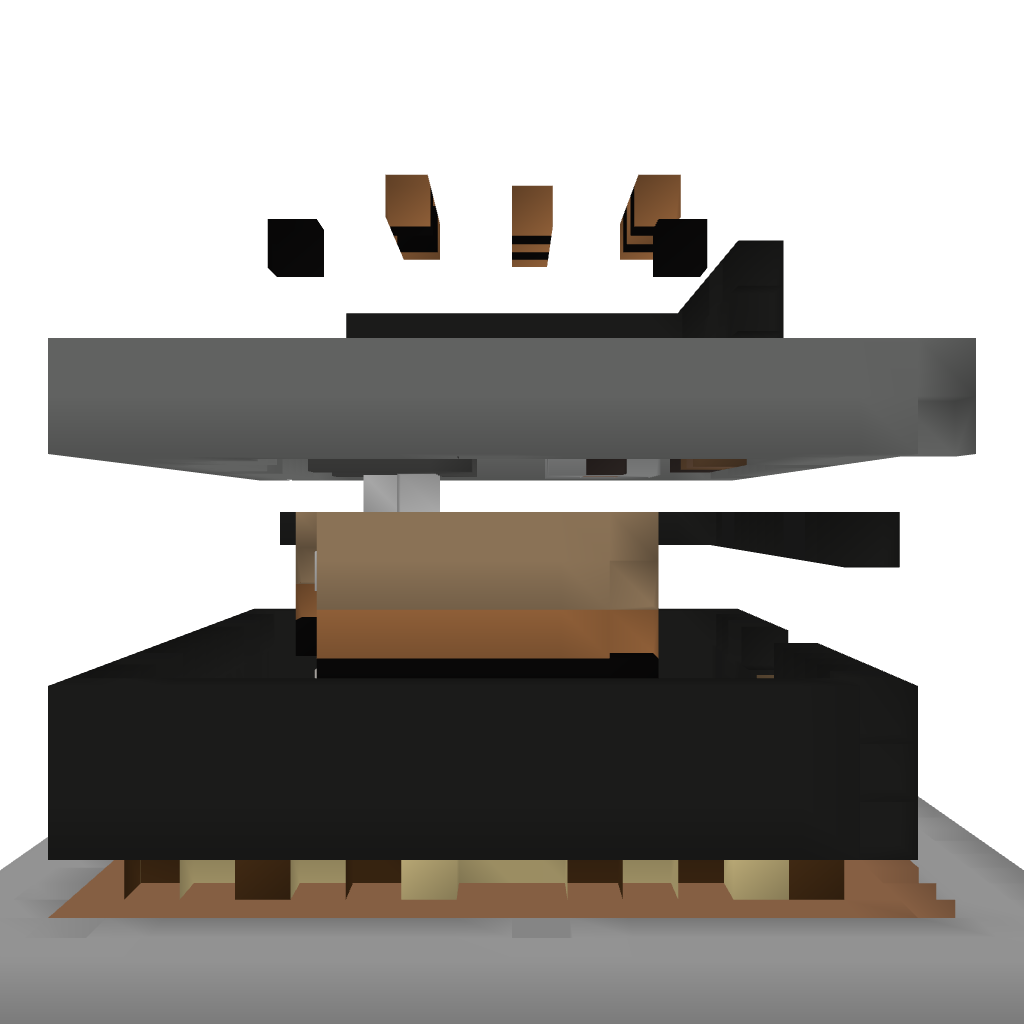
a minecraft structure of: Modern House 003